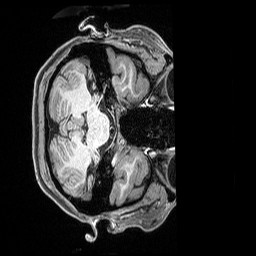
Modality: T1w
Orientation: axial
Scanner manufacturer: siemens
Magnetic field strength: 3 T
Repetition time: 2.5 s
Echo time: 0.0029 s